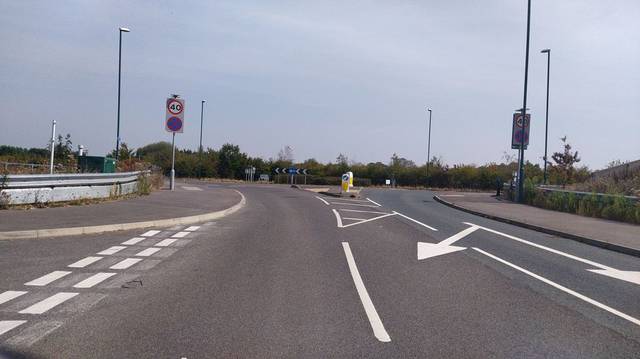
Region: United Kingdom
Coordinates: 50.803, -0.6457